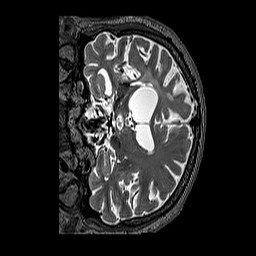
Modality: T2w
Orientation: coronal
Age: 70
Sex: male
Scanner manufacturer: siemens
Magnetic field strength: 3 T
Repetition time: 3.2 s
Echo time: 0.567 s